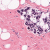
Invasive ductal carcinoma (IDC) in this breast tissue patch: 0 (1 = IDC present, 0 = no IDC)